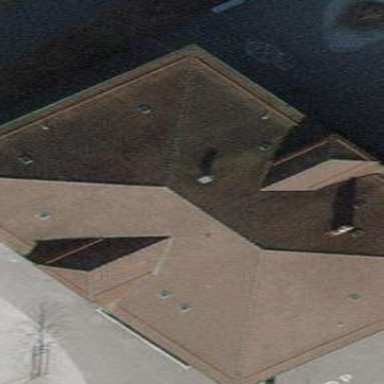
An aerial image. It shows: School building with hipped roof made of roof tiles.